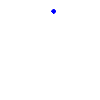
Particle: proton